【题型】填空题　【知识点】立体几何　【难度】easy
如图，在三棱锥$V-ABC$中，$VA=VB=VC=4$，$\angle AVB=\angle AVC=\angle BVC=30^\circ$，过点$A$作截面$\triangle AEF$，则$\triangle AEF$周长的最小值为\underline{\quad\quad}.

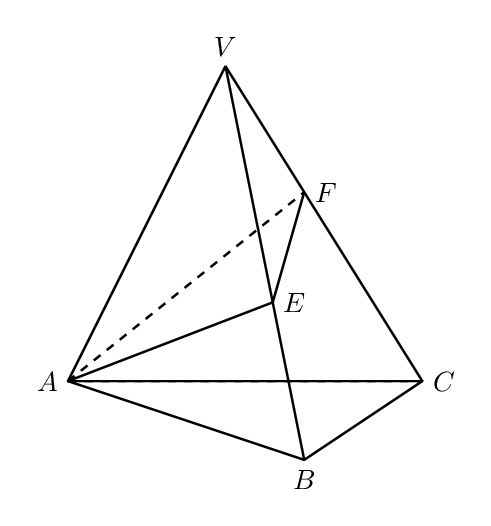
【解答】
\noindent \textbf{【答案】} $4\sqrt{2}$

\noindent \textbf{【分析】} 根据图形推出截面周长最小值的情形，确定展开图的有关的角，利用勾股定理求出距离即可.

\noindent \textbf{【详解】} 如图，

\noindent 沿着侧棱$VA$把正三棱锥$V-ABC$展开在同一个平面内，原来的点$A$被分到两处$A,A_1$，

\noindent 则线段$AA_1$的长度即为$\triangle AEF$周长的最小值.

\noindent 在$\triangle VAA_1$中，$VA=VA_1=4$，$\angle AVB=\angle AVC=\angle BVC=30^\circ$，

\noindent 故$\angle AVA_1=3\times 30^\circ=90^\circ$，所以$AA_1=\sqrt{VA^2+VA_1^2}=\sqrt{4^2+4^2}=4\sqrt{2}$.

\noindent 故答案为：$4\sqrt{2}$.
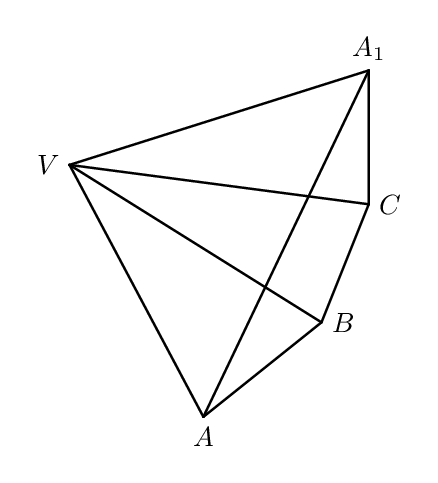